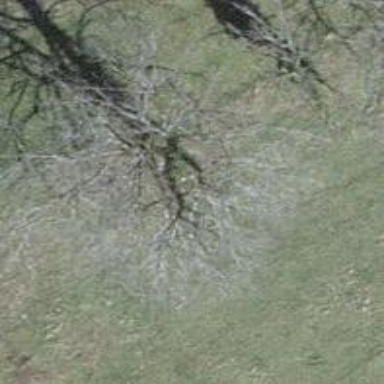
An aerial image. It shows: Agricultural area with deciduous broadleaved trees.